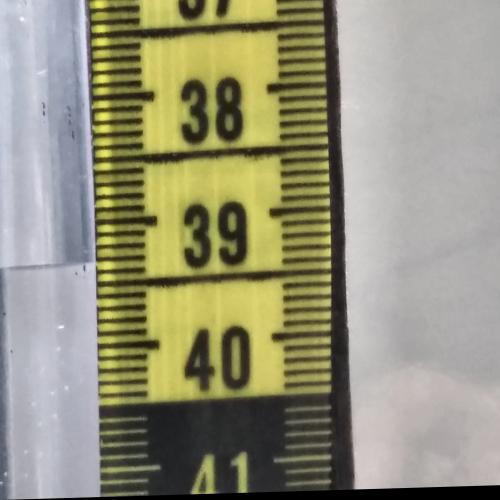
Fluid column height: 39.3 cm